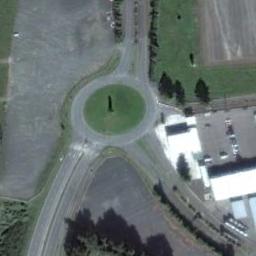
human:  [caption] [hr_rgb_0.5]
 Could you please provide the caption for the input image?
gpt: There are several moving vehicles on the road at the roundabout, There are several buildings and some trees and some lawns around the roundabout .

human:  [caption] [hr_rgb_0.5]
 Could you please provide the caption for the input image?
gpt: The roundabout with three exits and entrances is in the clearing and some white buildings are next to the roundabout .

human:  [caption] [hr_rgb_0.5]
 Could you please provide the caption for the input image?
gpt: The roundabout is on the grass next to trees and parking lot .

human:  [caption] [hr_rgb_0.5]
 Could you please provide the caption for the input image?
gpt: There are several buildings beside the roundabout .

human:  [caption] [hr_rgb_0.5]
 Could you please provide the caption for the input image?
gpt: There are some white buildings beside the roundabout .